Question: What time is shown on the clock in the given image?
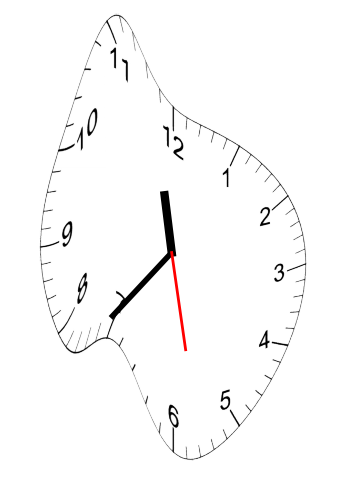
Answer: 11:36:28